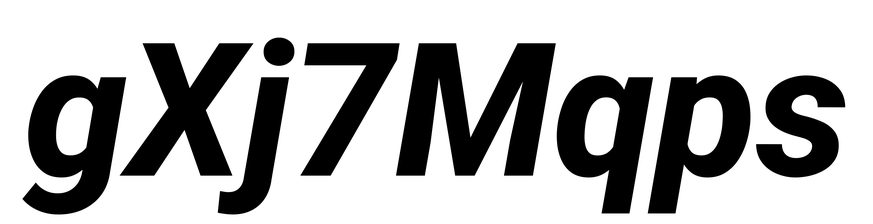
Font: Roboto-Italic_ExtraBold_Italic